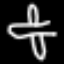
Label: airplane